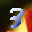
Label: 3